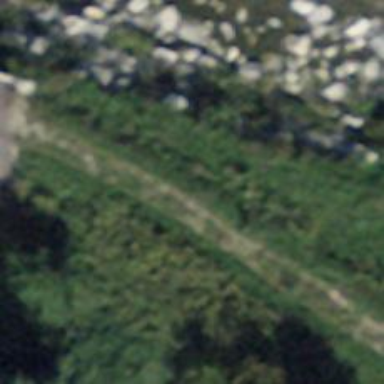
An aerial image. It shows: Unpaved cycleway.